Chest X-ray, AP view. Patient: 52 years old, sex F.
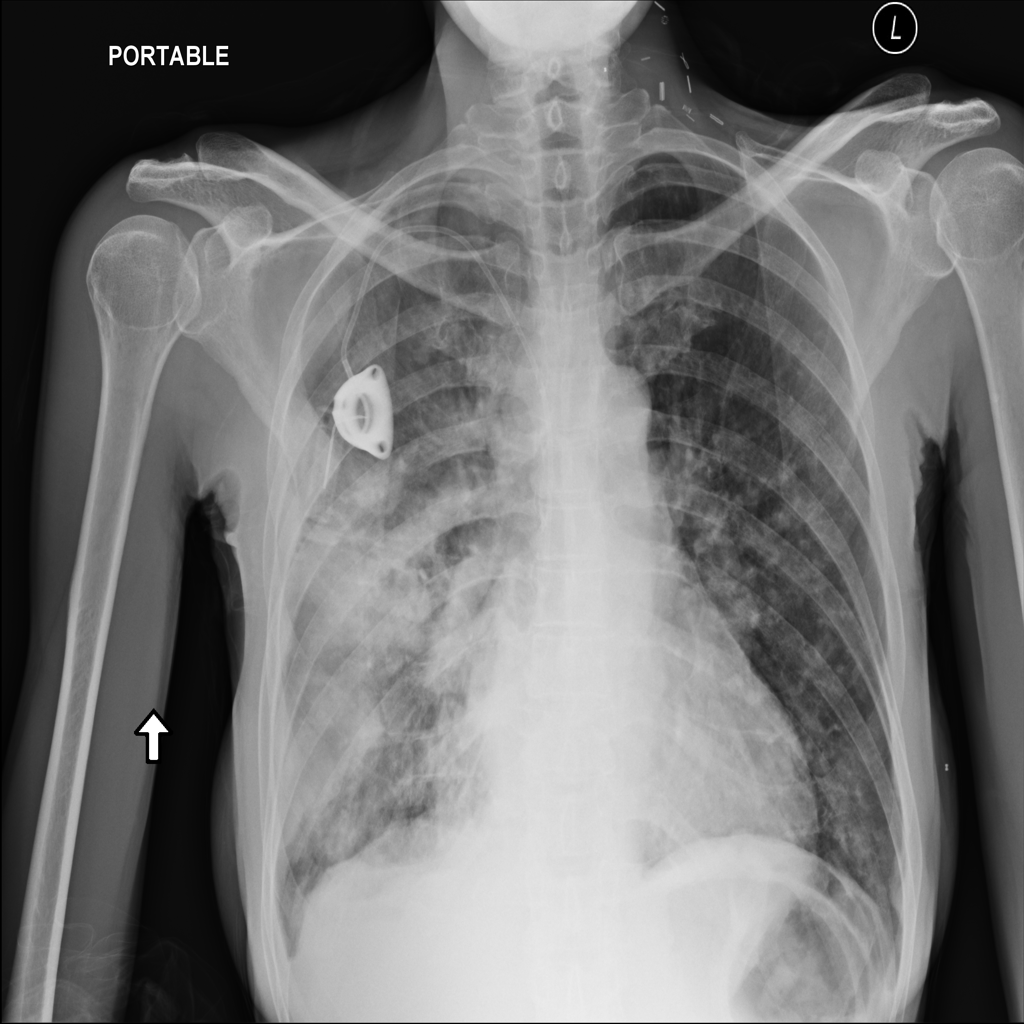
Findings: No Finding